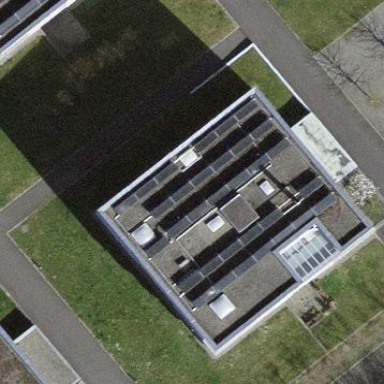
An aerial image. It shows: Solar power generator utilizing photovoltaic technology with solar photovoltaic panels.